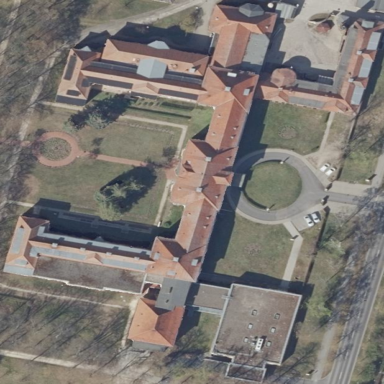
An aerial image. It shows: Hospital building.